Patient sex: F
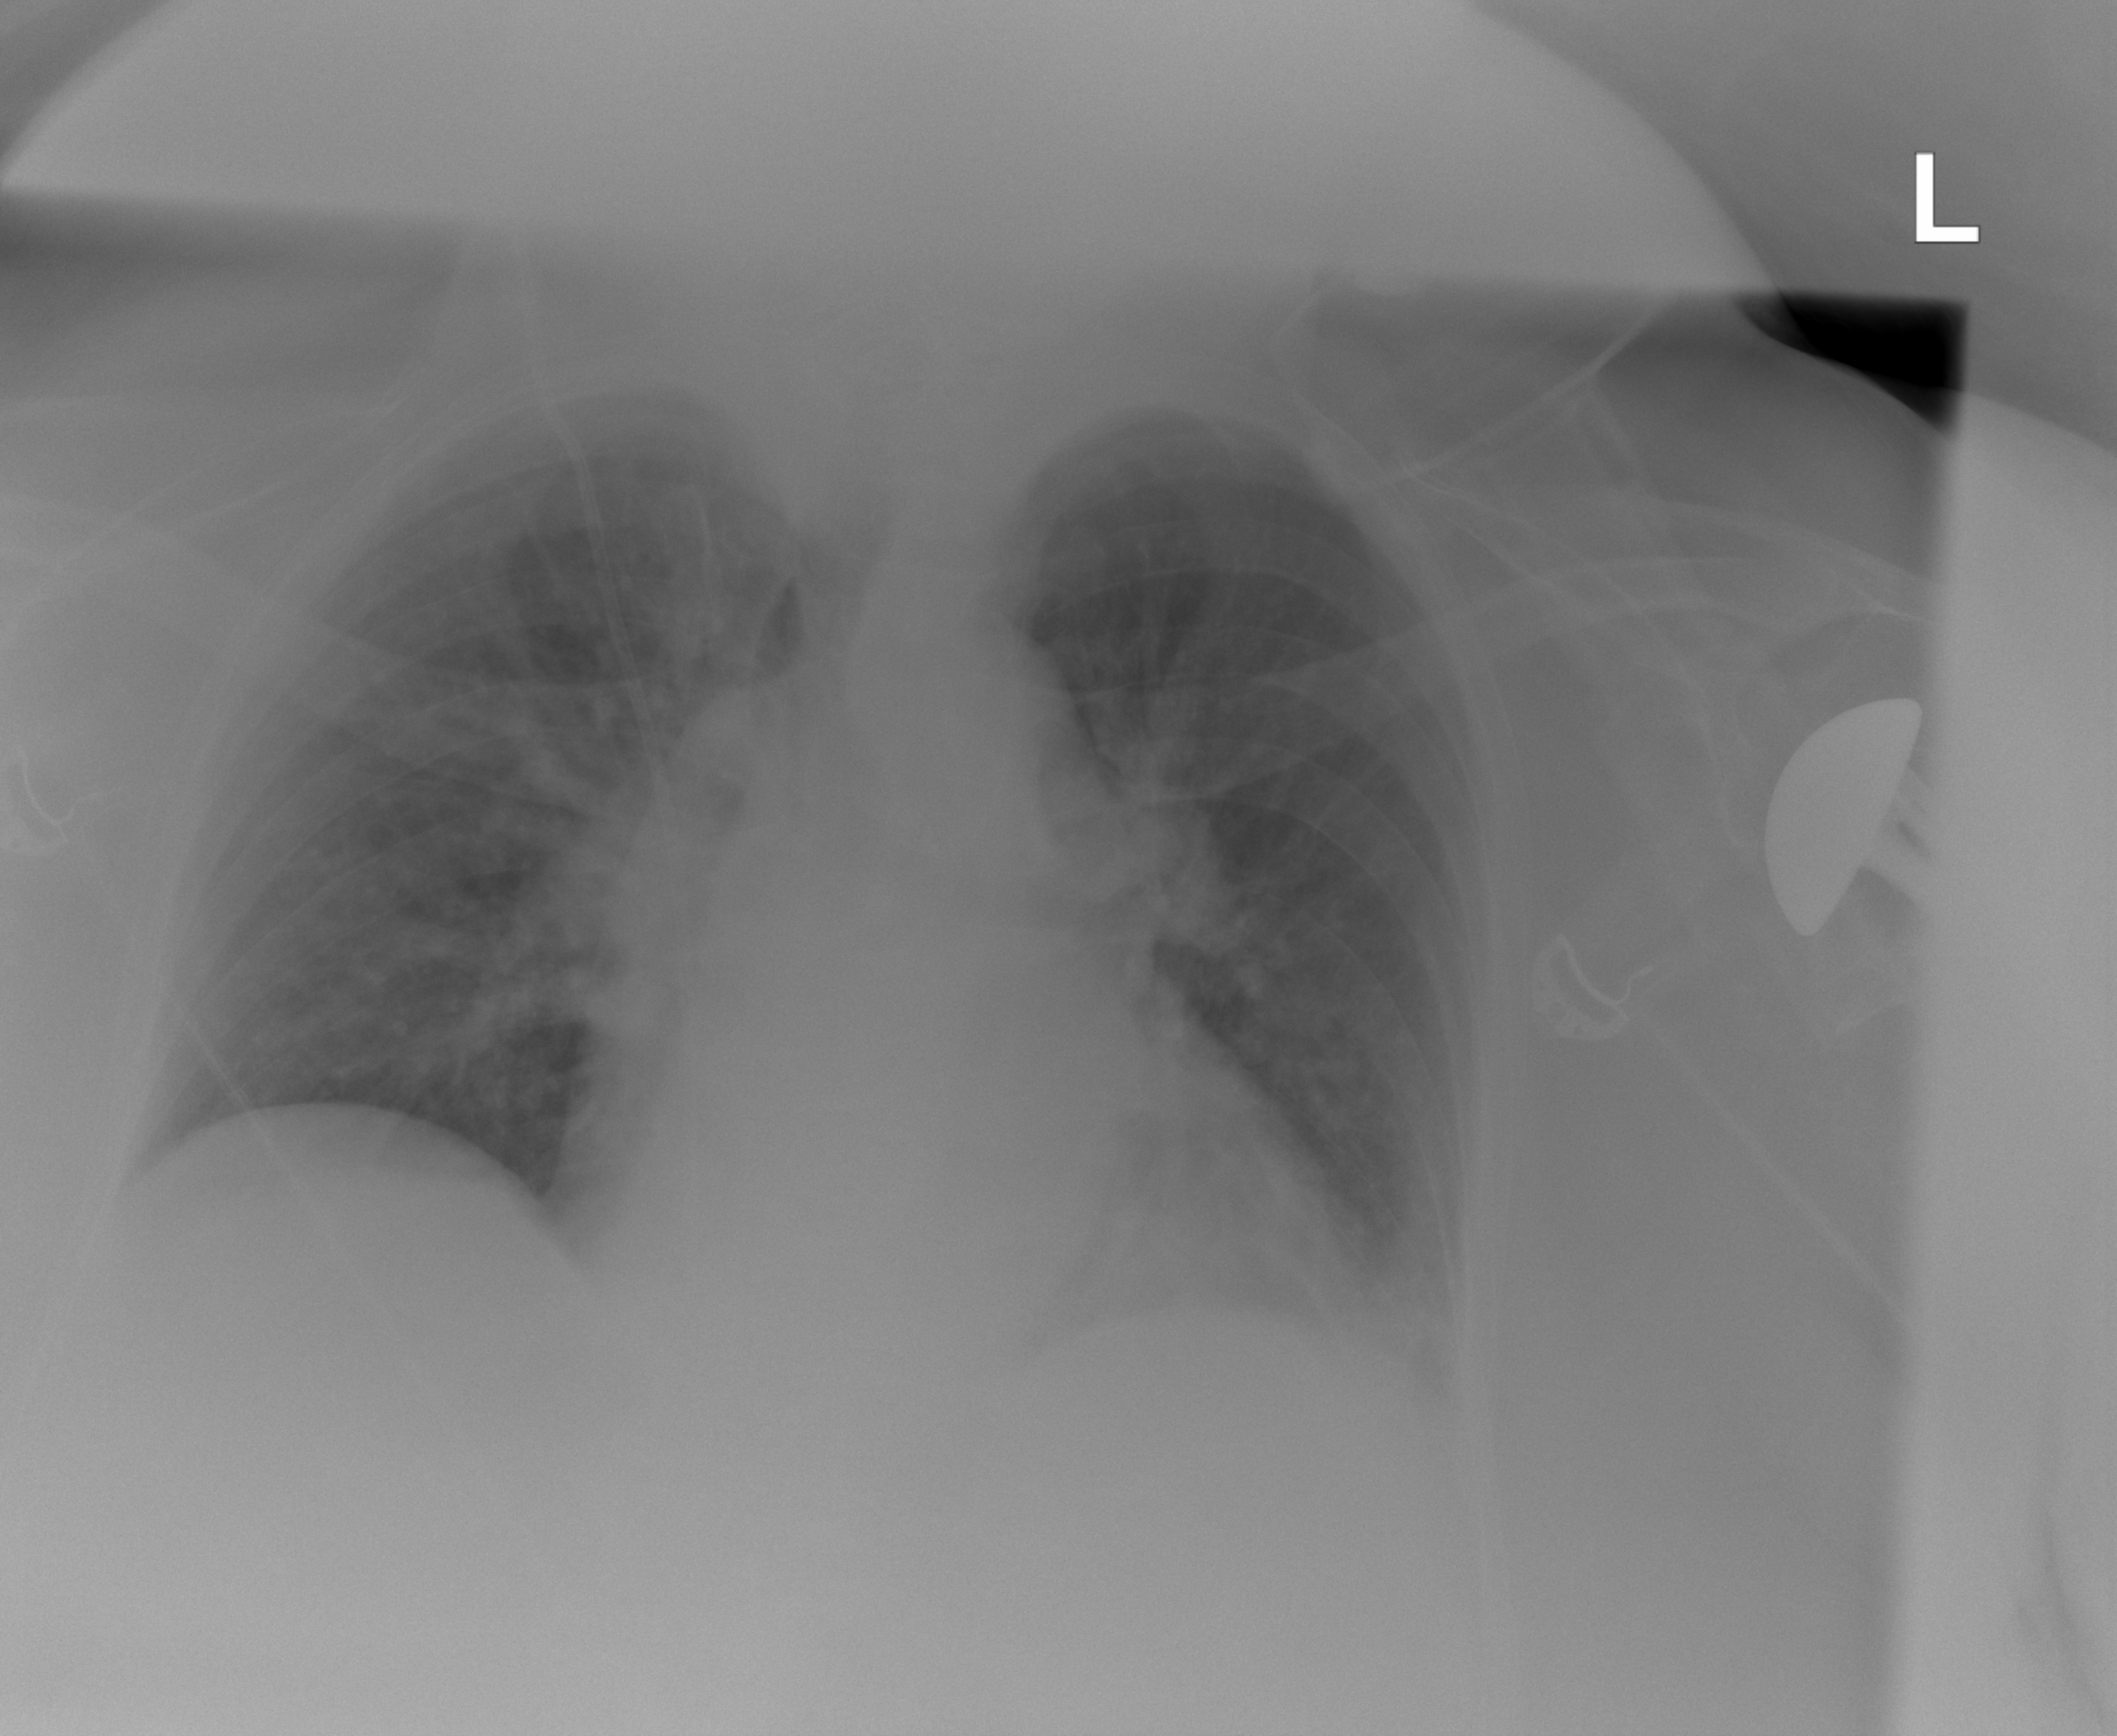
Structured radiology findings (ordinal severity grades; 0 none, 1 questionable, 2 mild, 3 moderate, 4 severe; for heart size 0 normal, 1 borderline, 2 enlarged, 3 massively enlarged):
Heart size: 0
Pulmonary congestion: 2
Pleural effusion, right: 0
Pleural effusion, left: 0
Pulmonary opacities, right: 2
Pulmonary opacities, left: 2
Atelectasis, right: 0
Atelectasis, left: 2